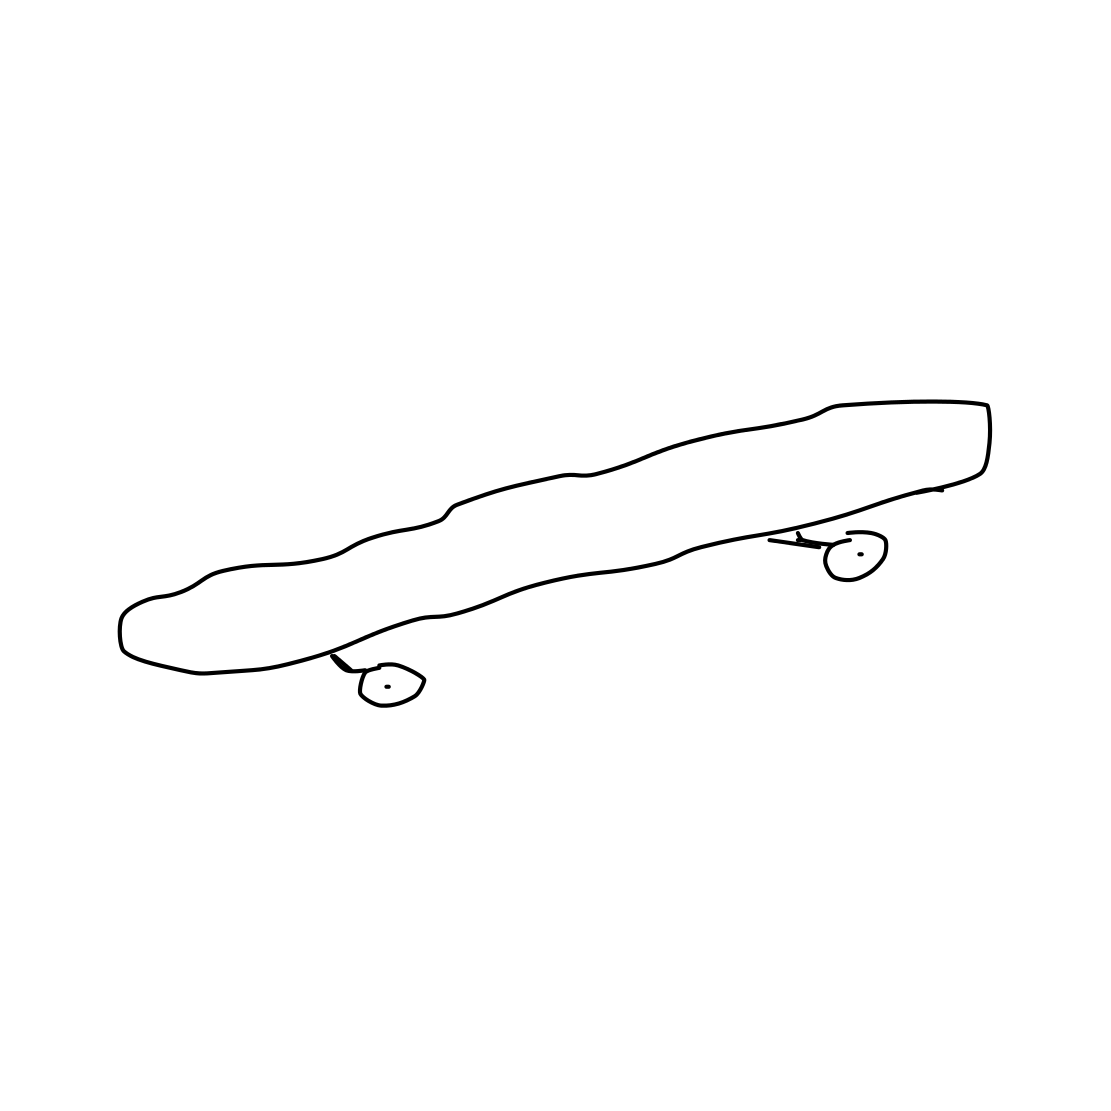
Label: skateboard